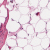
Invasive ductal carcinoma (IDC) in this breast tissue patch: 0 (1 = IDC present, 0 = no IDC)